Question: Live site- <URL>
There is a Embeded YouTube video, if you mouse over on that video(center of the video) Facebook + Twitter share button appears on the left, like this-

But that is only working when anyone mouse over center part of embedded YouTube video box, not in whole part. I want to style it like when anyone when mouse over the video box(no matter where) share button appears, share button will be alignment center vertically i any video box height.
My code-
HTML-
'''
<div id="video-container">
<iframe src="//www.youtube.com/embed/-Jkd9GDSyPc" width="600" height="400" allowfullscreen="" frameborder="0"></iframe>
<ul class="share-video-overlay" id="share-video-overlay">
<li class="facebook" id="facebook"><a href="https://www.facebook.com/sharer/sharer.php?u=https%3A%2F%2Fyoutube.com/watch%3Fv%3D-Jkd9GDSyPc">Facebook</a></li>
<li class="twitter" id="twitter"><a href="http://www.twitter.com/share?&text=Check+this+video&amp;url=http%3A//www.youtube.com/watch%3Fv%3D-Jkd9GDSyPc">Tweet</a</li>
</ul>
</div>
'''
CSS-
'''
#share-video-overlay {
position: relative;
top: -225px;
list-style-type: none;
display: block;
opacity: 0;
filter: alpha(opacity=0);
-webkit-transition: opacity .4s, top .25s;
-moz-transition: opacity .4s, top .25s;
-o-transition: opacity .4s, top .25s;
transition: opacity .4s, top .25s;
z-index: 500;
}
#share-video-overlay:hover {
opacity:1;
filter:alpha(opacity=100);
}
.share-video-overlay li {
margin: 5px 0px 5px 0px;
}
#facebook {
color: #ffffff;
background-color: #3e5ea1;
width: 70px;
padding: 5px;
}
.facebook a:link, .facebook a:active, .facebook a:visited {
color:#fff;
text-decoration:none;
}
#twitter {
background-color:#00a6d4;
width: 70px;
padding: 5px;
}
.twitter a, .twitter a:link, .twitter a:active, .twitter a:visited, .twitter a:hover {
color:#FFF;
text-decoration:none;
}
'''
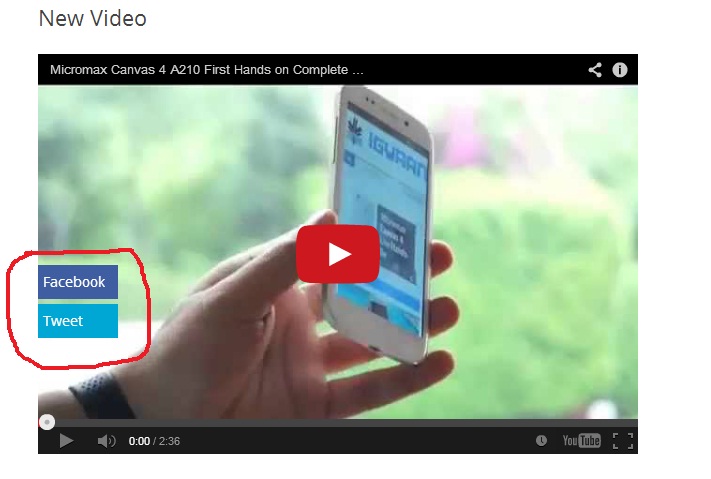
Answer: I rewrote your CSS, perhaps this is what you need?
'''
#video-container {
display: block;
position: relative;
width: 600px; //set the video container to the same width/height as the embedded video
height: 400px;
}
#video-container:after {
clear: both;
}
#share-video-overlay {
display: none;
position: absolute; //absolute positioning to force the element over the iframe
lef: 0;
top: 225px;
}
#video-container:hover #share-video-overlay {
display: block; //clear the float. See http://www.positioniseverything.net/easyclearing.html
}
.share-video-overlay li {
margin: 5px 0px 5px 0px;
}
#facebook {
color: #ffffff;
background-color: #3e5ea1;
width: 70px;
padding: 5px;
}
.facebook a:link, .facebook a:active, .facebook a:visited {
color:#fff;
text-decoration:none;
}
#twitter {
background-color:#00a6d4;
width: 70px;
padding: 5px;
}
.twitter a, .twitter a:link, .twitter a:active, .twitter a:visited, .twitter a:hover {
color:#FFF;
text-decoration:none;
}
'''
In a nutshell: set the container to match the width/height of the youtube video, then position the overlay using absolute positioning. Because it is inside the video container, it will position itself inside the limits of the container.
And: set the hover on the video container, and not the overlay. As said, the overlay is the container, so you can easily make the overlay visible on a hover on the container. ('#video-container:hover #share-video-overlay { }')
I have put the example in a <URL> so you can test if this is what you need.